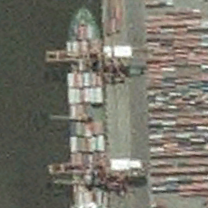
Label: Container_ship